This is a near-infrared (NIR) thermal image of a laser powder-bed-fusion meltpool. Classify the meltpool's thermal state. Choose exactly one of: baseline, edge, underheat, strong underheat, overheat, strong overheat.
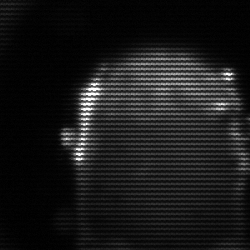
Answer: baseline